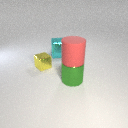
large red rubber cylinder above large green metal cylinder